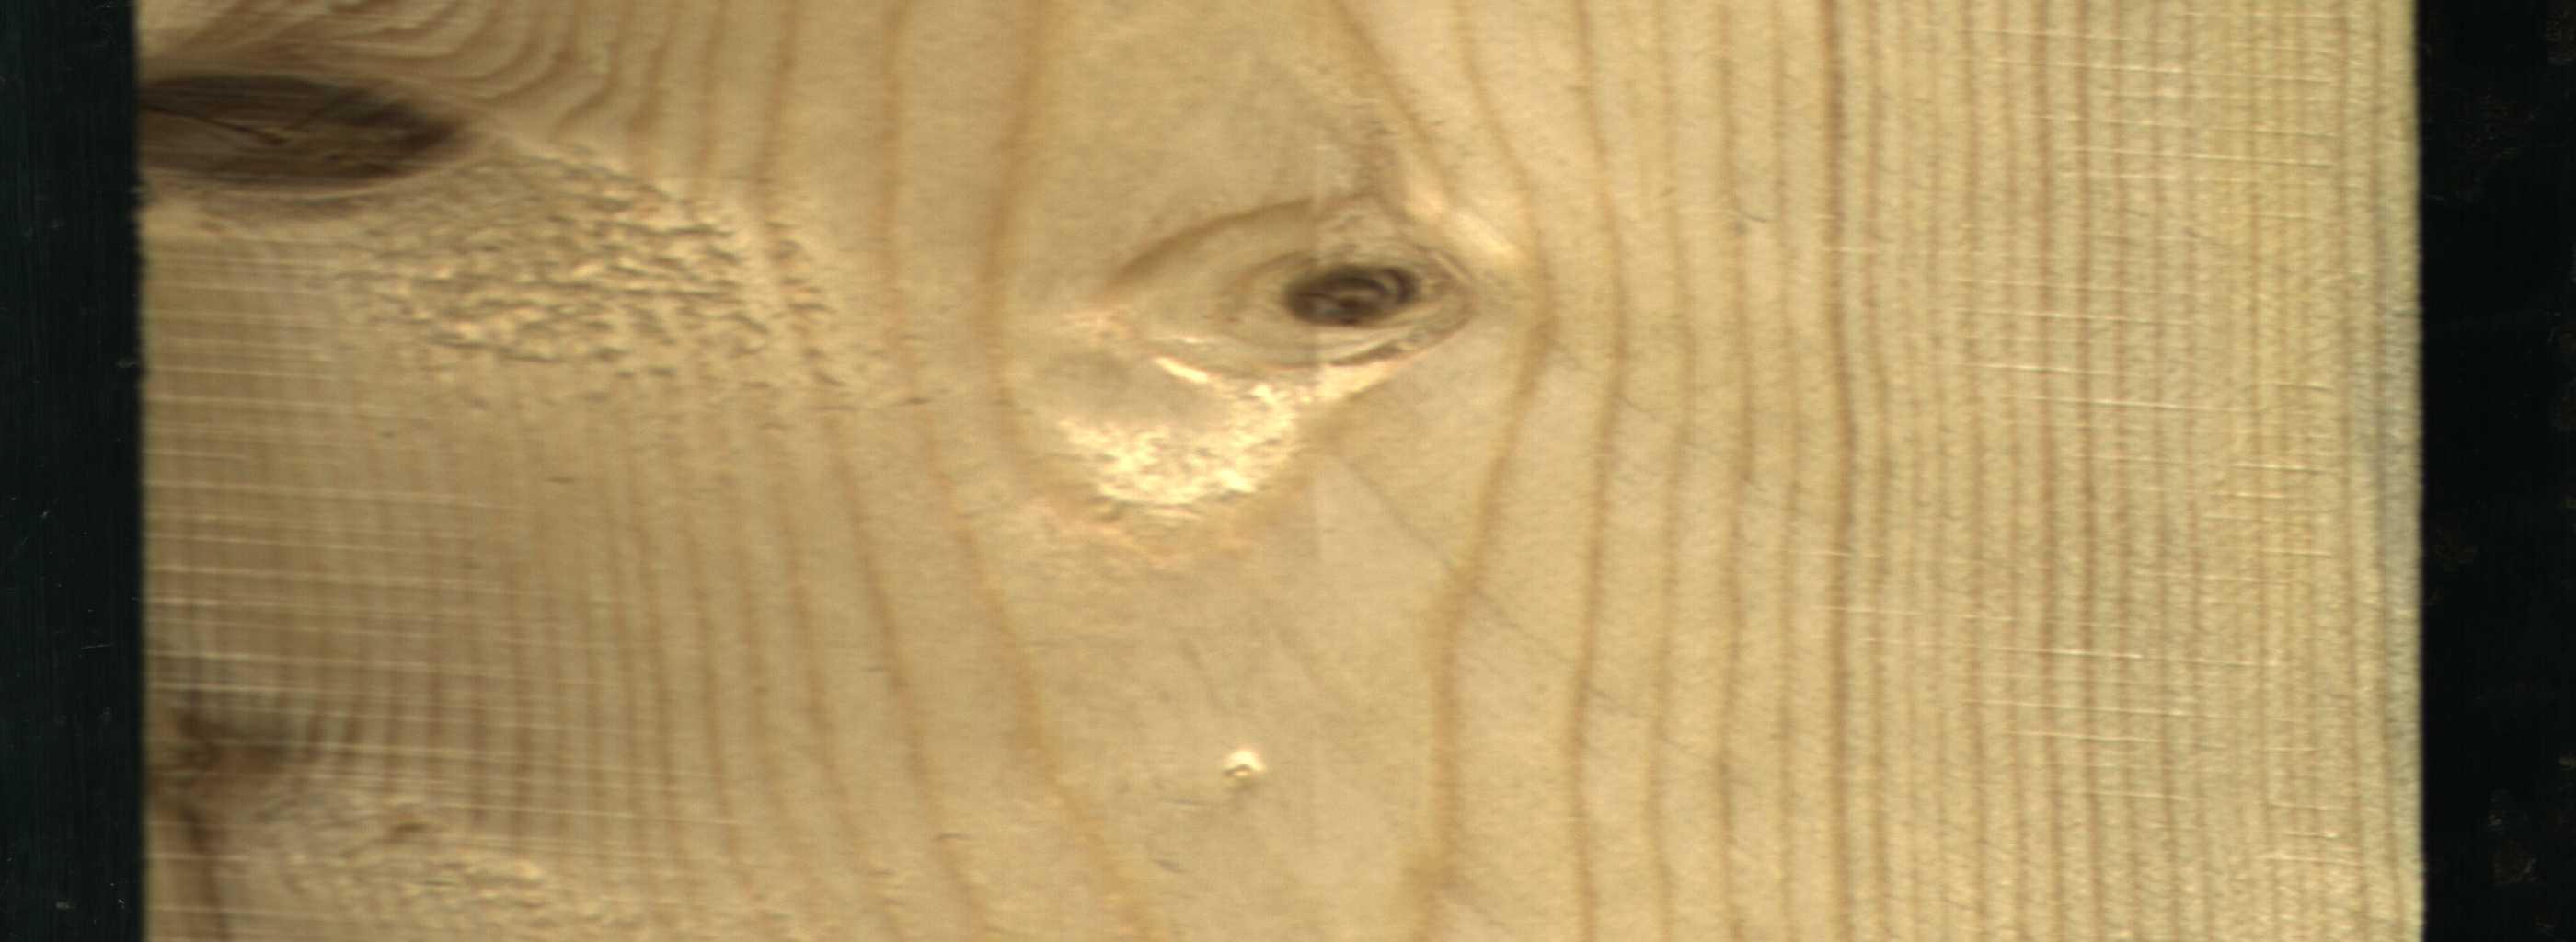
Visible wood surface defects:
Dead_Knot
Dead_Knot